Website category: auto
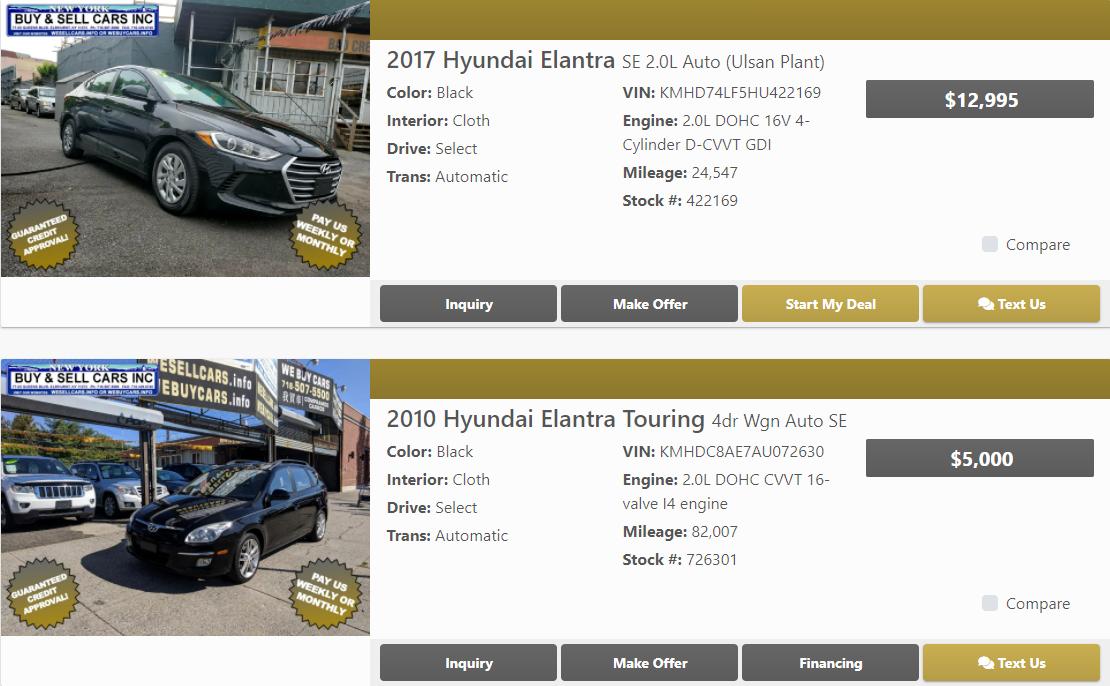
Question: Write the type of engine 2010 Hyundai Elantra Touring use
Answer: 2.0L DOHC CVVT 16-valve I4 engine

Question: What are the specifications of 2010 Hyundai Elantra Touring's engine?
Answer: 2.0L DOHC CVVT 16-valve I4 engine

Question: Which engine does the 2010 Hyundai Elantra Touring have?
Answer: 2.0L DOHC CVVT 16-valve I4 engine

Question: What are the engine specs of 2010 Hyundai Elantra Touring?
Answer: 2.0L DOHC CVVT 16-valve I4 engine

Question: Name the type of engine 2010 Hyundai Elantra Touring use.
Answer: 2.0L DOHC CVVT 16-valve I4 engine

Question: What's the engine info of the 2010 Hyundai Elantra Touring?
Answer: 2.0L DOHC CVVT 16-valve I4 engine

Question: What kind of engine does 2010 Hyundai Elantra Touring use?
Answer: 2.0L DOHC CVVT 16-valve I4 engine

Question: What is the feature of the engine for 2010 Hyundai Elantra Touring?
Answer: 2.0L DOHC CVVT 16-valve I4 engine

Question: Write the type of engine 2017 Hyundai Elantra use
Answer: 2.0L DOHC 16V 4-Cylinder D-CVVT GDI

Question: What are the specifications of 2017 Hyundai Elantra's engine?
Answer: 2.0L DOHC 16V 4-Cylinder D-CVVT GDI

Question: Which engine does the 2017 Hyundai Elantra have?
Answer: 2.0L DOHC 16V 4-Cylinder D-CVVT GDI

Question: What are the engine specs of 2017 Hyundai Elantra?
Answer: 2.0L DOHC 16V 4-Cylinder D-CVVT GDI

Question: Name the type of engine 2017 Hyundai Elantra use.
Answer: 2.0L DOHC 16V 4-Cylinder D-CVVT GDI

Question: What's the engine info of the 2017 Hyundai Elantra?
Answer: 2.0L DOHC 16V 4-Cylinder D-CVVT GDI

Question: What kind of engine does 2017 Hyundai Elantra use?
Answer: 2.0L DOHC 16V 4-Cylinder D-CVVT GDI

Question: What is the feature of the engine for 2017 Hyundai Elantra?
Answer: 2.0L DOHC 16V 4-Cylinder D-CVVT GDI

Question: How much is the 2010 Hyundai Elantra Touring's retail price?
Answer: $5,000

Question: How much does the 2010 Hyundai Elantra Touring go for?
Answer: $5,000

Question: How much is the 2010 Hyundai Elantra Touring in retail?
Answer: $5,000

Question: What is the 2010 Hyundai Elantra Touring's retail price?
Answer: $5,000

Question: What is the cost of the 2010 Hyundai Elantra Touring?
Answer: $5,000

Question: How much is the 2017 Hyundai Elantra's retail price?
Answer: $12,995

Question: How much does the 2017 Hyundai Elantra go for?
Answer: $12,995

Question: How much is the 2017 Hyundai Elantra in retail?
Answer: $12,995

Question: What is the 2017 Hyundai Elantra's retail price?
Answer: $12,995

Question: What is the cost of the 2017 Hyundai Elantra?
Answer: $12,995

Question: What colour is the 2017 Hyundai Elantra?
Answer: Black

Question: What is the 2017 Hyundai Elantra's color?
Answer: Black

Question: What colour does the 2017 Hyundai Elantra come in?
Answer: Black

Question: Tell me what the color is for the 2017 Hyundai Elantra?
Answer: Black

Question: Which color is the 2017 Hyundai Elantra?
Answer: Black

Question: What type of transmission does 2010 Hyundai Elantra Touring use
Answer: Automatic

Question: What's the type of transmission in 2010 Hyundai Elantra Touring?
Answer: Automatic

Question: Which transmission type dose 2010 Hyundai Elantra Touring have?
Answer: Automatic

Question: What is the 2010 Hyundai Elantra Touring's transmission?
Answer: Automatic

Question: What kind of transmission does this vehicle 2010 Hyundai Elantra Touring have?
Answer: Automatic

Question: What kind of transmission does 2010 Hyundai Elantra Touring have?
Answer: Automatic

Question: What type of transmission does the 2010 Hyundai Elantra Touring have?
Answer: Automatic

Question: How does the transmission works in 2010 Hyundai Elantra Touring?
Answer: Automatic

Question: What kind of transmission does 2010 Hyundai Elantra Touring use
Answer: Automatic

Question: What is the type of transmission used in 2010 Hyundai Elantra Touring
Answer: Automatic

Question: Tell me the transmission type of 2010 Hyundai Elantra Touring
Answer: Automatic

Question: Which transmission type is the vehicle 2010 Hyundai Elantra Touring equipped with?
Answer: Automatic

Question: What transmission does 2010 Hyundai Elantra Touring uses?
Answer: Automatic

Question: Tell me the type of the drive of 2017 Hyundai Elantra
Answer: Select

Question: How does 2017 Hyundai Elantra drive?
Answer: Select

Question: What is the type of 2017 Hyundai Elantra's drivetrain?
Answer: Select

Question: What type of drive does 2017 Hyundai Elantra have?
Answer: Select

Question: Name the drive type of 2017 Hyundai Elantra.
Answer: Select

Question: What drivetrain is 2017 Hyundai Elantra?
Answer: Select

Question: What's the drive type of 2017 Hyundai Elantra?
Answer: Select

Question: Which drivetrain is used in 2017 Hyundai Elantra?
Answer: Select

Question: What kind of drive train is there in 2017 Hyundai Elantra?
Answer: Select

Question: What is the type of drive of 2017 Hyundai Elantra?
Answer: Select

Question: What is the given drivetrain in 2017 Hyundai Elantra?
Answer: Select

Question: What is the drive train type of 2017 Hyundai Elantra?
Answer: Select

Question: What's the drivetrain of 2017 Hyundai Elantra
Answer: Select

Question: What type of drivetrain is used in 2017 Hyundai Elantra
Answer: Select

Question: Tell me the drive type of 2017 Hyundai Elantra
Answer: Select

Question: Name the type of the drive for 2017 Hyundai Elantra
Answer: Select

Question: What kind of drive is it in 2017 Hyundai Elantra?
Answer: Select

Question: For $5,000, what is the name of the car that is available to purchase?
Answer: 2010 Hyundai Elantra Touring

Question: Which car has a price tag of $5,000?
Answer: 2010 Hyundai Elantra Touring

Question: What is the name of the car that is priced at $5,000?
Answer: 2010 Hyundai Elantra Touring